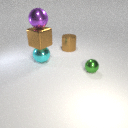
small green metal sphere in front of large cyan metal sphere